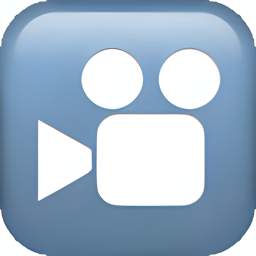
Name: cinema
Emoji: 🎦
Group: Symbols
Sub-group: av-symbol